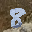
Label: 8